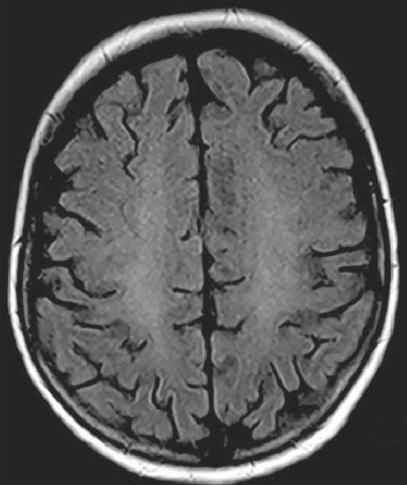
Label: notumor